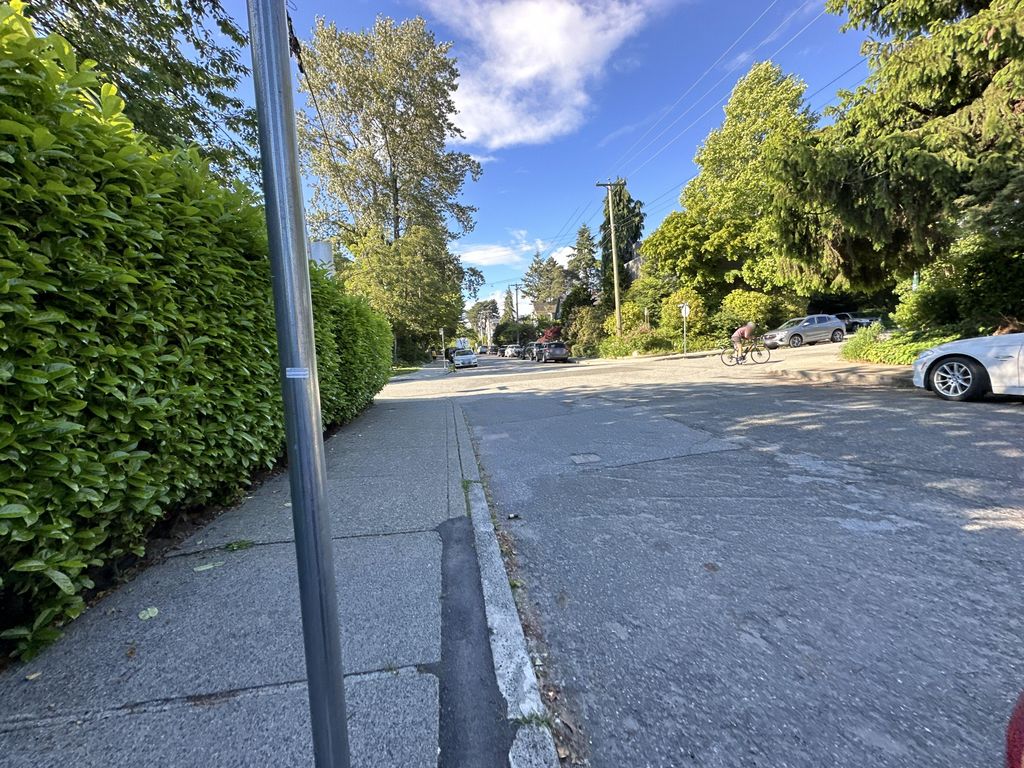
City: vancouver